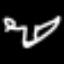
Label: squiggle